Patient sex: M
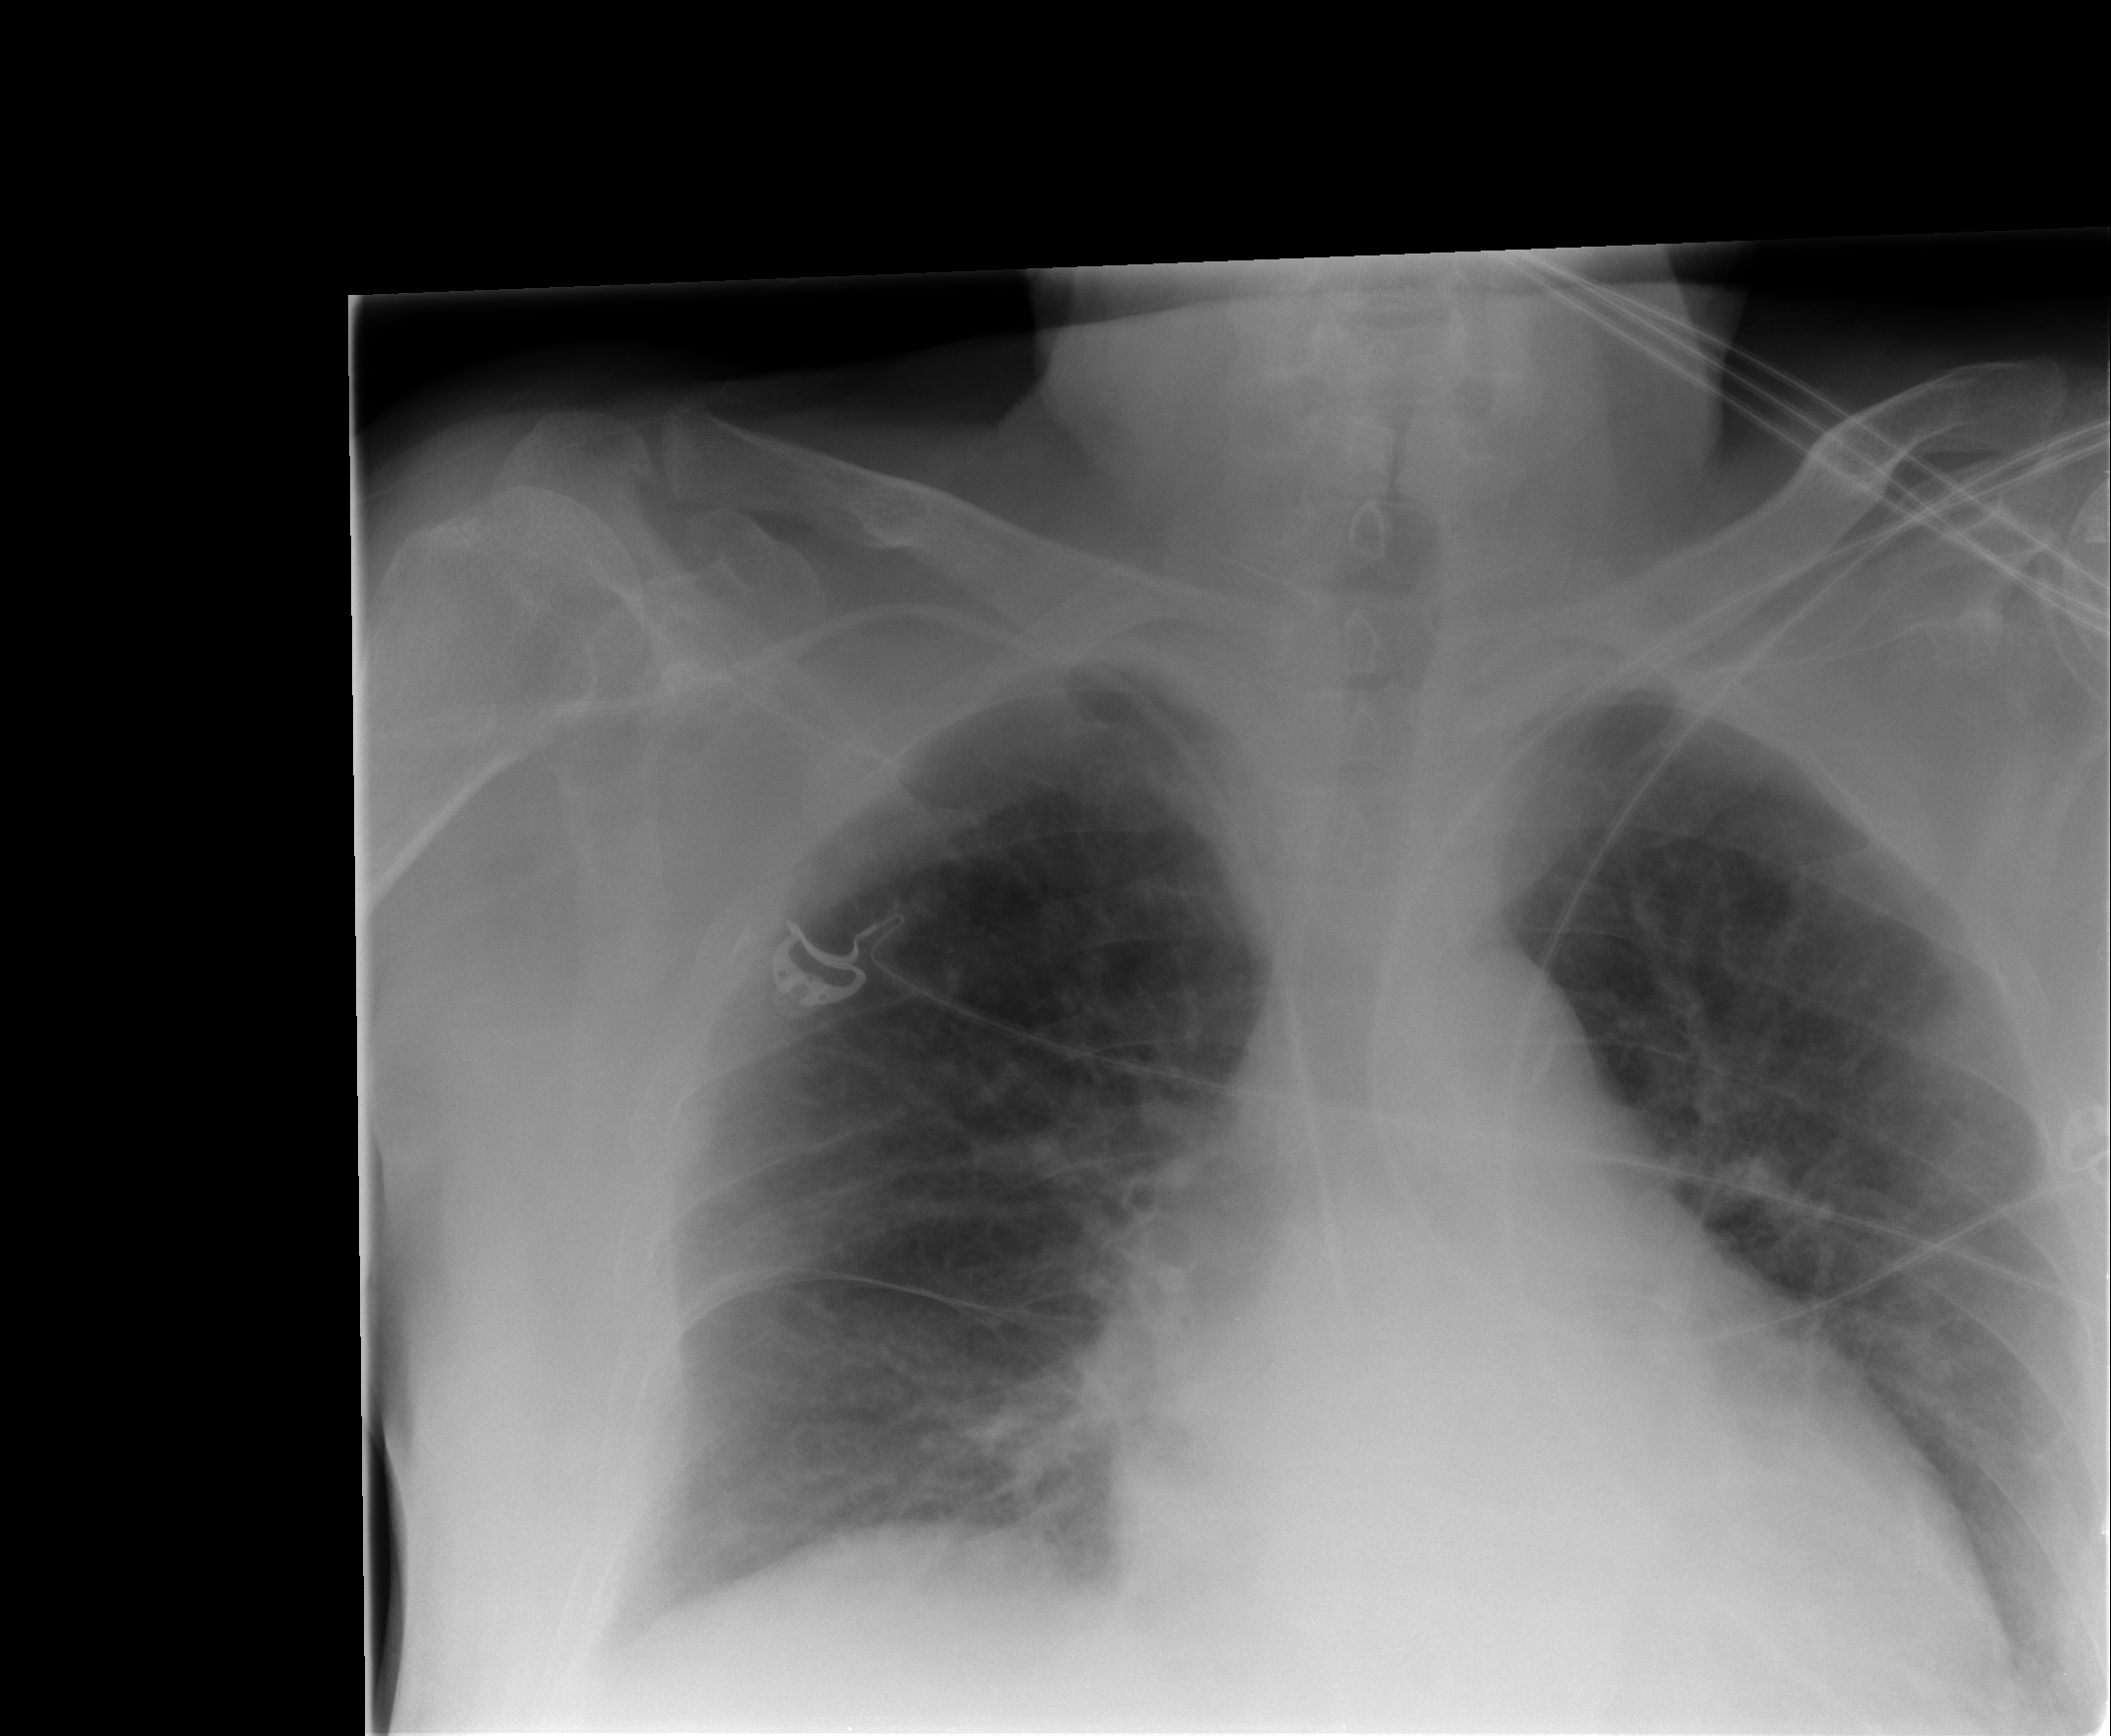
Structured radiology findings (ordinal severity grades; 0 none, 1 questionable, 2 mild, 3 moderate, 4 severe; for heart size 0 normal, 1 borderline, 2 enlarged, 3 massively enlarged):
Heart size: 2
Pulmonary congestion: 2
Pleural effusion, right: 2
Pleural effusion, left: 2
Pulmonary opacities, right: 1
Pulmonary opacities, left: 1
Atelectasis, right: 2
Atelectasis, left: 2